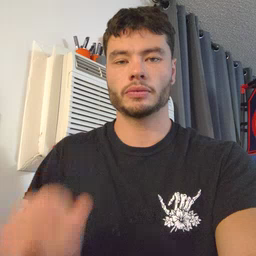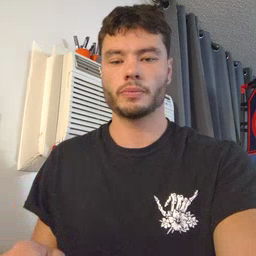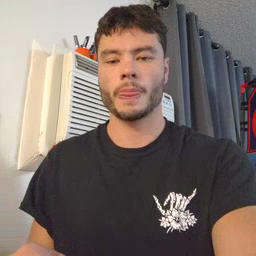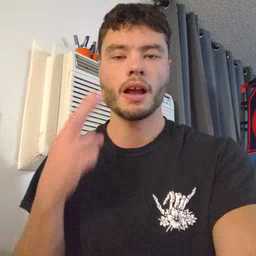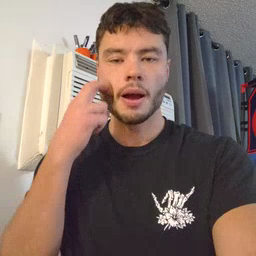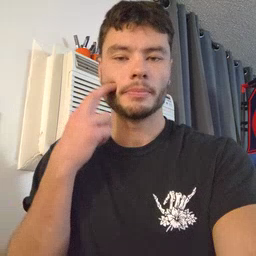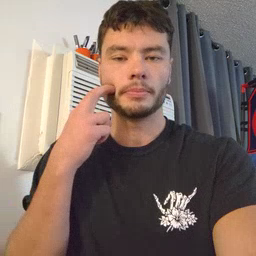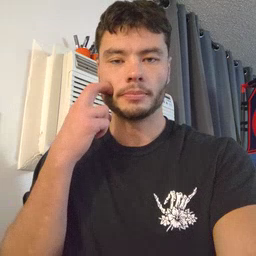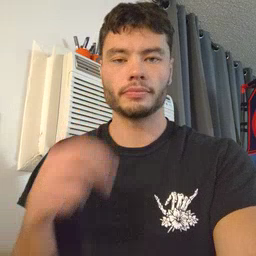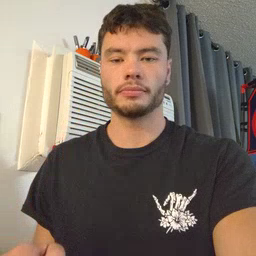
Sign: gum